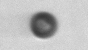
Label: bead